Question: As the title of the post says, I'm getting an error when trying to compile a simple Hello World C program. I am on Windows 10, and I I have properly installed MinGW onto my PC (and I made sure to add all the extra gcc compilers in the MinGW Installation Manager).
Some basic info: I am on Windows 10, I am using MinGW64, I am in the correct directory as my Hello.c file, I am using the correct case (literally copied and pasted), I have tried using the full file location on both the C file and executable (although that shouldn't matter as far as I know), I have changed the PATH of my environmental variables (both user and system) to include 'C:\MinGWin' (wouldn't even get this far without this), and I made sure that the file is a C Source Code file from its properties (wrote it from the Visual Studios Text Editor).
I for the life of me cannot figure what I'm doing wrong. It says it can't find the file when it's

I even tried adding in 'C:\MinGW\libexec\gcc\mingw32\9.2.0' (got the 9.2.0 from 'gcc -v') in the PATH info, but that did nothing.
Appreciate any and all suggestions!
Edit: Brecht's suggestion was correct. My issue was putting the files and attempting to do all this in the Windows\System32 directory. Once I put it in 'C: emp' it finally worked.
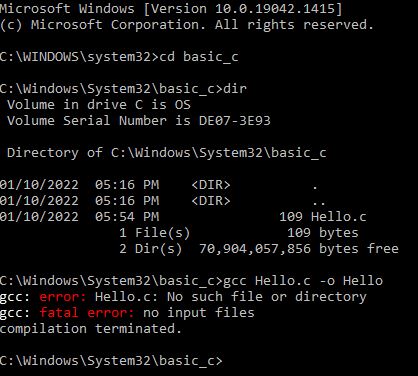
Answer: You should not be working under a system folder 'C:\Windows\System32'. Probably there are access restrictions (e.g. from antivirus) that cause you to run into problems.
I also recommend you don't do it in a path containing spaces or special characters.
Try under a folder 'C:\Temp' for example.
If you want to try with a more recent MinGW-w64 you can get it from <URL>. That site also gives an example on how to use it from the Command Prompt.
If you're new to all this you may also want to consider an IDE like Code::Blocks or Visual Studio Code.